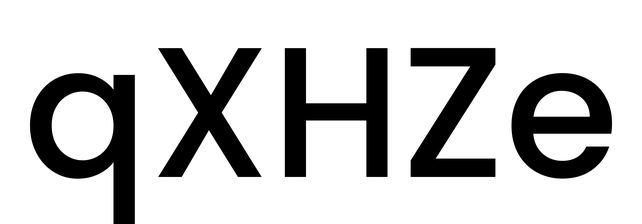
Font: Poppins-Medium